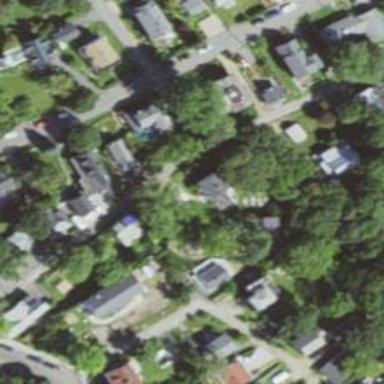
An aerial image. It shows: Residential road.